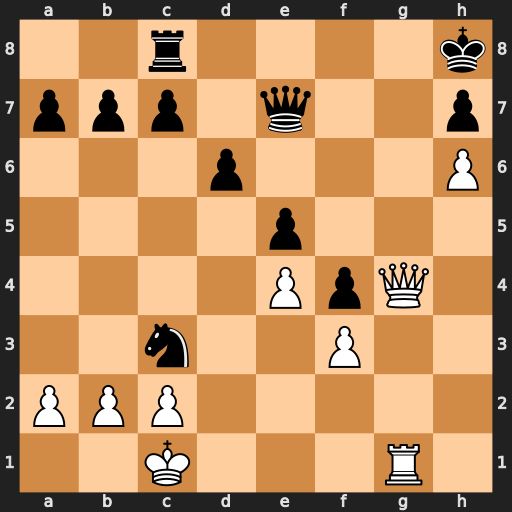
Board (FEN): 2r4k/ppp1q2p/3p3P/4p3/4PpQ1/2n2P2/PPP5/2K3R1
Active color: w
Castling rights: -
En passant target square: -
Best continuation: Qxc8+ Qf8 Qxf8#